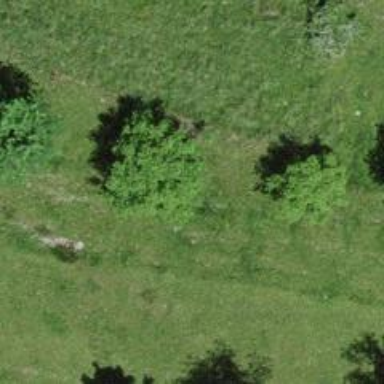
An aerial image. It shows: Deciduous broadleaved tree.